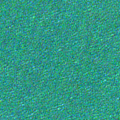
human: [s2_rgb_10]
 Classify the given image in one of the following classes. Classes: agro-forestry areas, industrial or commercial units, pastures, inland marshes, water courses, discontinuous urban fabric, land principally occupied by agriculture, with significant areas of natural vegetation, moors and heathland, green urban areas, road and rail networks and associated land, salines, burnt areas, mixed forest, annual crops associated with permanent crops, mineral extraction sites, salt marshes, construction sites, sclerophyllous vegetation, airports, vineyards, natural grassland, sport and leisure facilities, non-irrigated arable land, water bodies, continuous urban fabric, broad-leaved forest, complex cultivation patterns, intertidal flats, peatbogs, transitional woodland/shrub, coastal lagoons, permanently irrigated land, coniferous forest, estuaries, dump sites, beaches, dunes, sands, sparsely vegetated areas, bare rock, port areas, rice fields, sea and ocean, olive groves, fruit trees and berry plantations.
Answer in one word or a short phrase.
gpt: sea and ocean